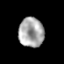
Tissue: prostate
Cell type: T cells
Senescence score: 0.3035
Nuclear area (px): 734
Mean DAPI intensity: 167.58